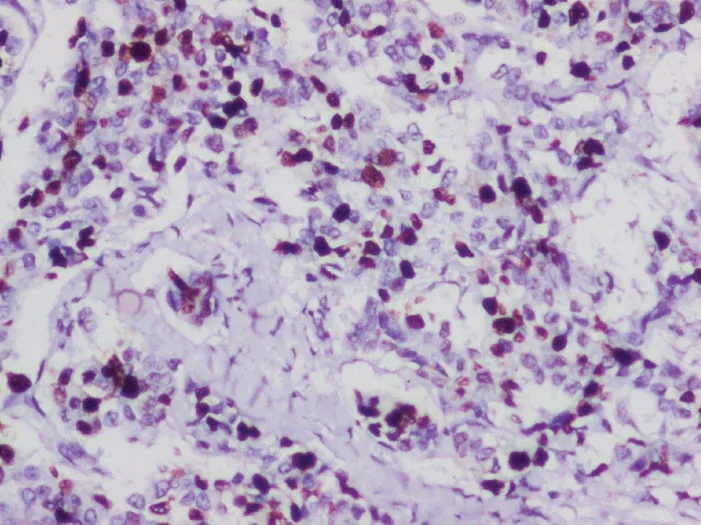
IHC for ki-67 proliferation index showing 10%.
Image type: pathology (immunostaining)